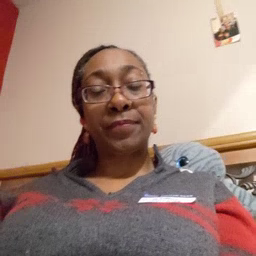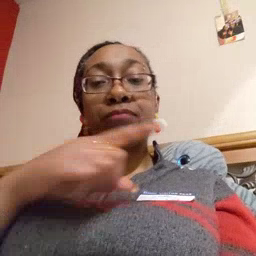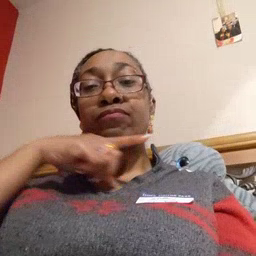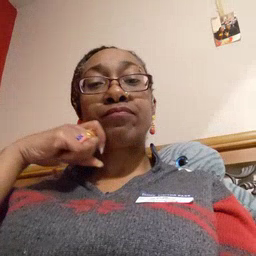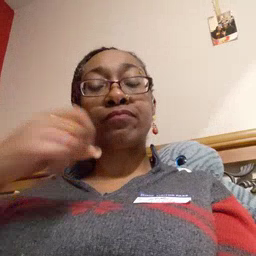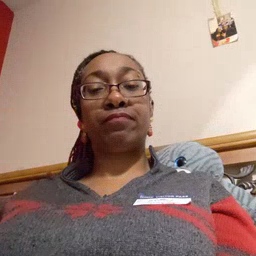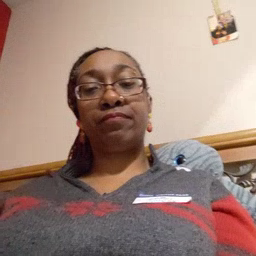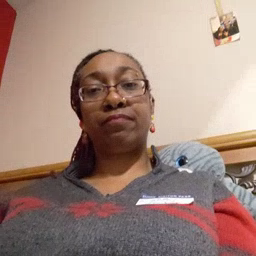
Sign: dry